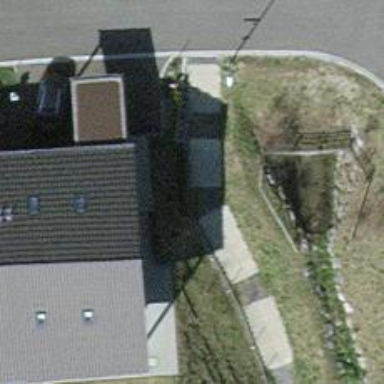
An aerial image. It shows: Road with steps.